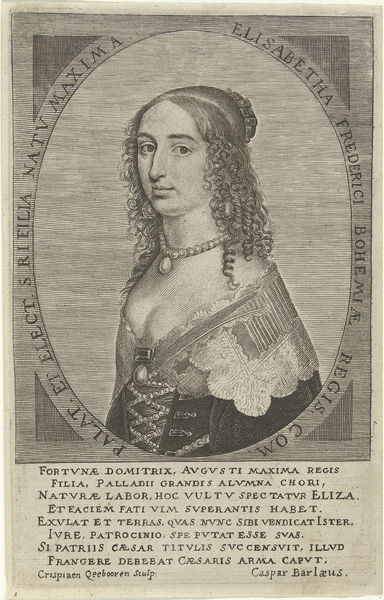
Titel: Portret van Elisabeth van Bohemen
Künstler: Crispijn van den Queborn
Standort: Amsterdam
Institution: Rijksmuseum
Schlagwörter: dress, formal, grey, hair, lady, old, portrait, woman, drawing, bodice, frame, oval, saint, necklace, writing, cape, pearl, latin, words, wealthy, framed, aristocrat, curly hair, frills, cartouche, unhappy, courset, neckace, rame, caspar larlaeus, ženska, ovojnica